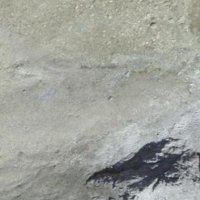
EUNIS habitat code: 48
Species observed at this site:
Saxifraga oppositifolia